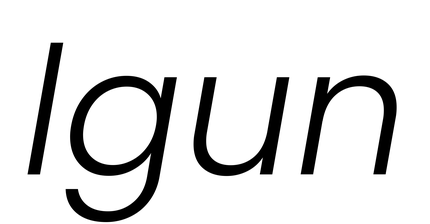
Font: Poppins-LightItalic